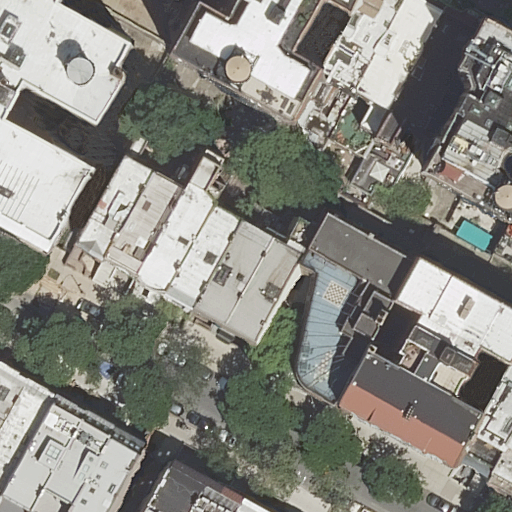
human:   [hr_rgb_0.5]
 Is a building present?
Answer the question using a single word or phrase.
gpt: yes

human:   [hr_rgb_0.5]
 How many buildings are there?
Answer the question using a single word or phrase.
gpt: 25

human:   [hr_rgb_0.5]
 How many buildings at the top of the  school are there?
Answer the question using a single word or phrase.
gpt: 11

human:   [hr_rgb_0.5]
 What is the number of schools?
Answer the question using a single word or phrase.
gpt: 1

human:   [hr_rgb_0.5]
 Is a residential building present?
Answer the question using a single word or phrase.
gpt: yes

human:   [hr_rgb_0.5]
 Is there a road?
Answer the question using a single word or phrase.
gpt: yes

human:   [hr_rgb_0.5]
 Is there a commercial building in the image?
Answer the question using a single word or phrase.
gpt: no

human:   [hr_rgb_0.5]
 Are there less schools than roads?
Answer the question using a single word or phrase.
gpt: no

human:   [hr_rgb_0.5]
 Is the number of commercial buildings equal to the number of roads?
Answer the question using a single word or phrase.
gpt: no

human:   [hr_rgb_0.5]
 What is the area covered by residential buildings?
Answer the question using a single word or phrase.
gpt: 4998m2

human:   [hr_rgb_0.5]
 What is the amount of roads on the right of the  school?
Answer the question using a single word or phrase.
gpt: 0

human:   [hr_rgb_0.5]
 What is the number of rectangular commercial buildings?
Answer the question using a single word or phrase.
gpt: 0

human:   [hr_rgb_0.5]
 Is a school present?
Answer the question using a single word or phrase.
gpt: yes

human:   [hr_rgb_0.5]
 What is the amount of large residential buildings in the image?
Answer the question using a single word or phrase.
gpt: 2

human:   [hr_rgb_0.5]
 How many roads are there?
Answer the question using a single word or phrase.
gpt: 1

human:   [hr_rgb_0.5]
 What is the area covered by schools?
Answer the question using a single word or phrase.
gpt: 516m2

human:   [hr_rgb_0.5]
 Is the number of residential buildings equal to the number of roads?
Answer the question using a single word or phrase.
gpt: no

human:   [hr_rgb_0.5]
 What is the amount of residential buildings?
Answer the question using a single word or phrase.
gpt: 24

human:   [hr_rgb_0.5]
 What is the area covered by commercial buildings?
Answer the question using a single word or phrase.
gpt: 0m2

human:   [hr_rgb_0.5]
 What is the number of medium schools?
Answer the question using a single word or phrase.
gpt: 0

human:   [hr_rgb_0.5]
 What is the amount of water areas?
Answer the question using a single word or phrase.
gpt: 0

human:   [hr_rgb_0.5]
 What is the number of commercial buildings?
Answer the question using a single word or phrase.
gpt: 0

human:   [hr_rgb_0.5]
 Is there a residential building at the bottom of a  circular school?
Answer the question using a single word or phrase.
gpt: no

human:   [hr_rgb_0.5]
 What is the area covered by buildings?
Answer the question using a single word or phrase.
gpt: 5514m2

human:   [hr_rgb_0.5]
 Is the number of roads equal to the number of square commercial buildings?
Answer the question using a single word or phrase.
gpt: no

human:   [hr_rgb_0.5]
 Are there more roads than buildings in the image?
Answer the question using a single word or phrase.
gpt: no

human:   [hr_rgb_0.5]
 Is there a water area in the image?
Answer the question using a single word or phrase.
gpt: no

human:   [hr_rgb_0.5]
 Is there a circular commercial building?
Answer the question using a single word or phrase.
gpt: no

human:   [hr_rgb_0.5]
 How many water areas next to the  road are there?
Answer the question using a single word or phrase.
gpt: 0

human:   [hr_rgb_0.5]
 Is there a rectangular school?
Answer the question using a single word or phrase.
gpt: no

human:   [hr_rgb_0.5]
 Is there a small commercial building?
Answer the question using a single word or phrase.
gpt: no

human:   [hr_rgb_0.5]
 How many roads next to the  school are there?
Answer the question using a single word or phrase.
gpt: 1

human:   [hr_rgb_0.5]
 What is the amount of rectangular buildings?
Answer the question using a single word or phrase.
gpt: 15

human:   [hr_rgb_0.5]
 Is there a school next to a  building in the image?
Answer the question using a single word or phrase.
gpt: yes

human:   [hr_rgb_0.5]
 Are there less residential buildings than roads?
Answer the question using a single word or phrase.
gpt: no

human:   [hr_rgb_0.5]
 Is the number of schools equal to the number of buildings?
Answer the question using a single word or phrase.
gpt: no

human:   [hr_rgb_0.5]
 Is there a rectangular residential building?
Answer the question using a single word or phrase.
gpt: yes

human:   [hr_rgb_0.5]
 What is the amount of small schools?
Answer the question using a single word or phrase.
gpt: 0

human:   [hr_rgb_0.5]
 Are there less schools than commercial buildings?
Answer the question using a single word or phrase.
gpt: no

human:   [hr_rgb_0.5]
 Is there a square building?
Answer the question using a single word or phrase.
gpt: no

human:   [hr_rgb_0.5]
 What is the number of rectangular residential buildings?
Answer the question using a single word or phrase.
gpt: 15

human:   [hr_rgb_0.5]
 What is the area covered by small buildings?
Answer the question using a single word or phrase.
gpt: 180m2

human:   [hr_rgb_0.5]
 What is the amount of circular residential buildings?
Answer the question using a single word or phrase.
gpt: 0

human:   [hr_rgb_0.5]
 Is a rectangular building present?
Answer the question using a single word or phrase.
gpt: yes

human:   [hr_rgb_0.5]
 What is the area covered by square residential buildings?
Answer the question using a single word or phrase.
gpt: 0m2

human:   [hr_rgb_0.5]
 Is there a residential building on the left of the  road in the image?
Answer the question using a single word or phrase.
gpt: yes

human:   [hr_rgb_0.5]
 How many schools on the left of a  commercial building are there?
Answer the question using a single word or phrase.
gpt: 0

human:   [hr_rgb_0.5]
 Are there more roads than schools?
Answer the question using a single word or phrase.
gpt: no

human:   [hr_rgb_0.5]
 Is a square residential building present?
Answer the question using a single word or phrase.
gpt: no

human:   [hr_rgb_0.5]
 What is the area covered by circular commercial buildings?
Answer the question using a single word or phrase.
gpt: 0m2

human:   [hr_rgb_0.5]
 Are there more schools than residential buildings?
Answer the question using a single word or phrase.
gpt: no

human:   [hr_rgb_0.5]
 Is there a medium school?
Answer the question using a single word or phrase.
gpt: no

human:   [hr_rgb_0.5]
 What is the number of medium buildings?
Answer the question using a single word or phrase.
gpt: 16

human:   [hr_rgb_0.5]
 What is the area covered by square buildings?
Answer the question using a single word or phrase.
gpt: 0m2

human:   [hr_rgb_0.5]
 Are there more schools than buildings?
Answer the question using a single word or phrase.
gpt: no

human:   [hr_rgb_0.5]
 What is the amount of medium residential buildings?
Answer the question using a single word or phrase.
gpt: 16

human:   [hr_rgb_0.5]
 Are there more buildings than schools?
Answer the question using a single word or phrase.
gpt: yes

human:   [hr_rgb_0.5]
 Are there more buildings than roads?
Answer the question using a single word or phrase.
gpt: yes

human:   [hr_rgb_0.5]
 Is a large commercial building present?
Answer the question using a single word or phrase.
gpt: no

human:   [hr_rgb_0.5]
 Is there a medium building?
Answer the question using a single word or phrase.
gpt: yes

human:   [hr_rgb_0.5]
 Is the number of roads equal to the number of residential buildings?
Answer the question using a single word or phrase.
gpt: no

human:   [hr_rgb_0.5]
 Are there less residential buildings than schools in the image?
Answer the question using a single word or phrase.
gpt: no

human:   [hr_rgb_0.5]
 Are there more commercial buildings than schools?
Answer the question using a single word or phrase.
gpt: no

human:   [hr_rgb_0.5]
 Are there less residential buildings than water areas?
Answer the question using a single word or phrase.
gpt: no